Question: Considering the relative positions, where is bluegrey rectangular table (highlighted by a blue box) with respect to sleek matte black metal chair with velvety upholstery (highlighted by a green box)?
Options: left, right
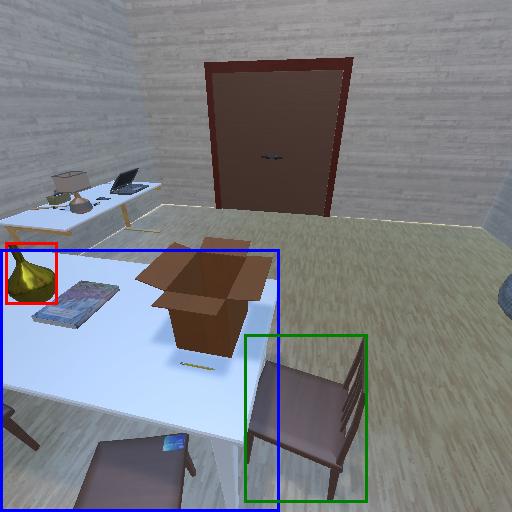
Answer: left